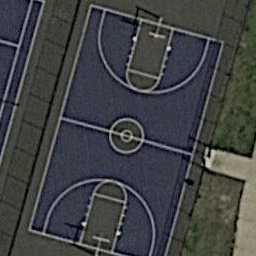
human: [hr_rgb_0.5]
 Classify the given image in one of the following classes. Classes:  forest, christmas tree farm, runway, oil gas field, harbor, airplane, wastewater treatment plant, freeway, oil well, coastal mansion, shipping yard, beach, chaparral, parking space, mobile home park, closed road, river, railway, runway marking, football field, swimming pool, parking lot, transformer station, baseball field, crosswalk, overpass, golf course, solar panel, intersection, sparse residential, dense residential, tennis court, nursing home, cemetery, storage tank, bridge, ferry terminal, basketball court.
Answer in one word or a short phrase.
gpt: basketball court